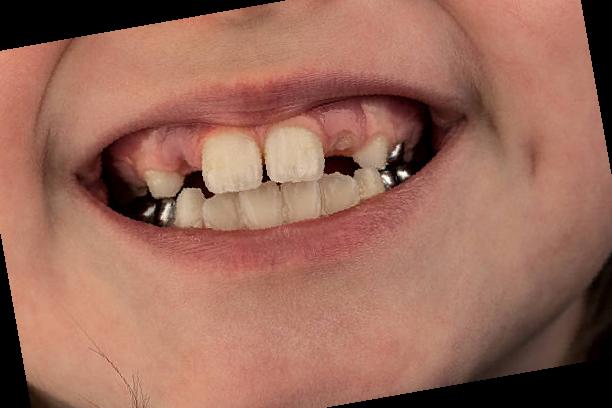
Condition: hypodontia